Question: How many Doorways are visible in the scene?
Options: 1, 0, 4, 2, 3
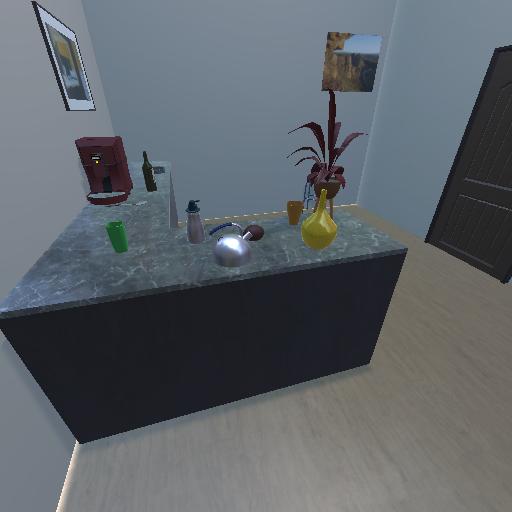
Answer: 1